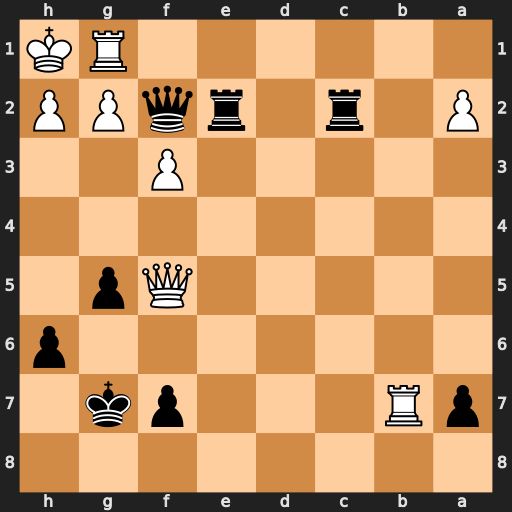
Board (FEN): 8/pR3pk1/7p/5Qp1/8/5P2/P1r1rqPP/6RK
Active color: b
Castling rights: -
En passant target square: -
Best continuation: Qxg1+ Kxg1 Rc1#